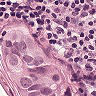
Metastatic tissue present: yes